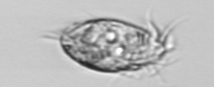
Label: Euplotes